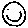
Label: smiley face